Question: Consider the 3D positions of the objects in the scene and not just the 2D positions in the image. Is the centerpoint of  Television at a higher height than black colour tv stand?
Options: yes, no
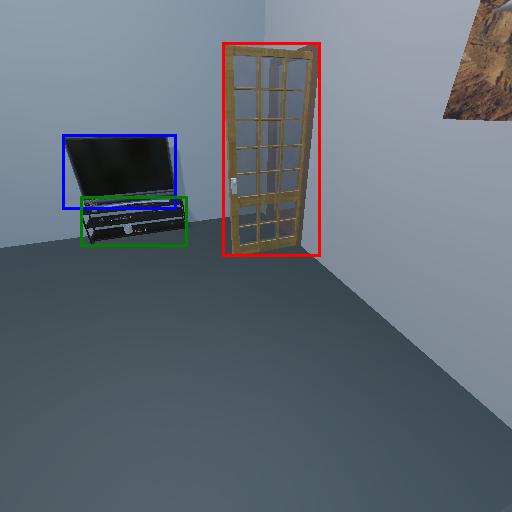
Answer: yes